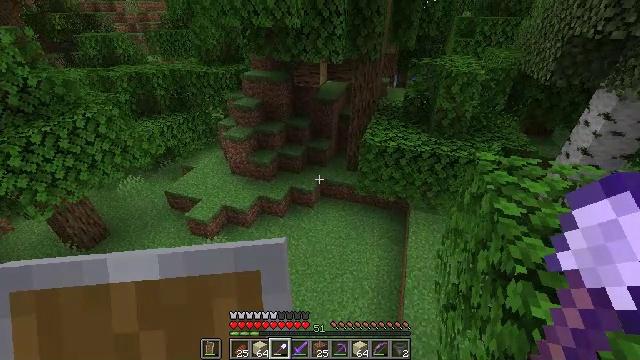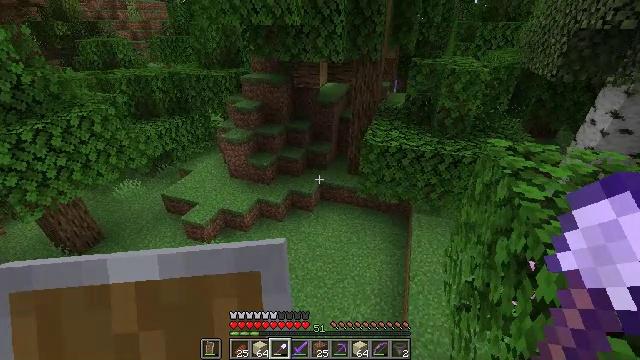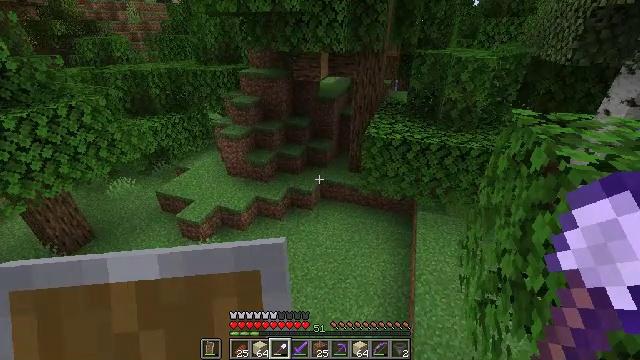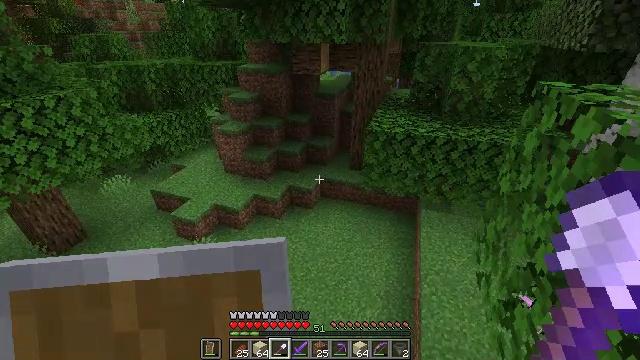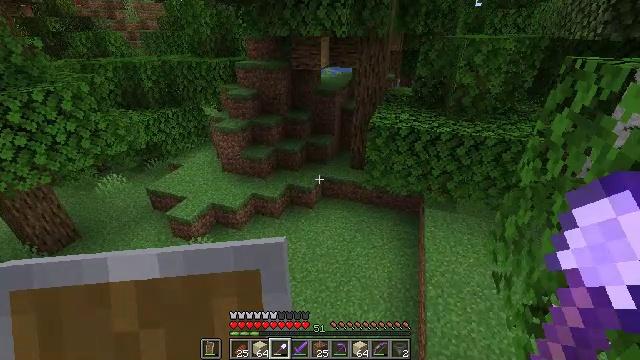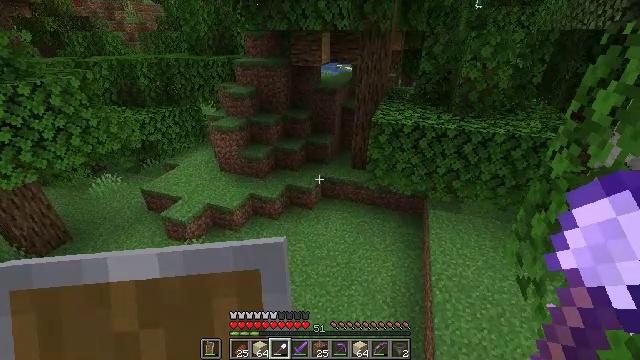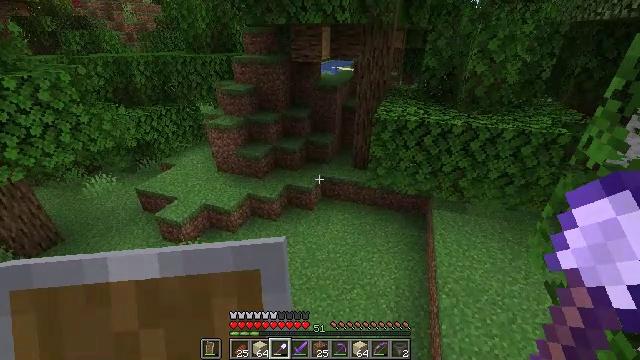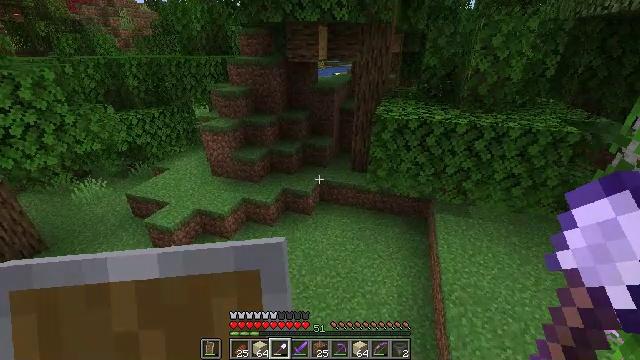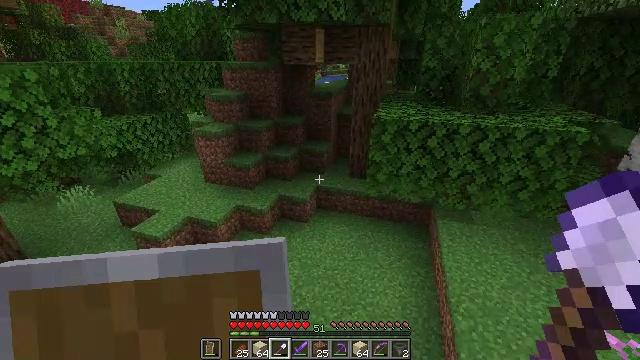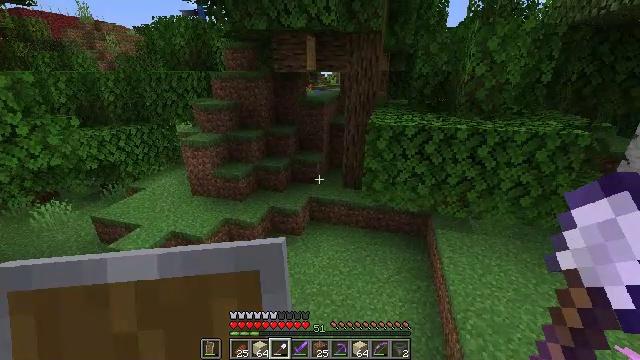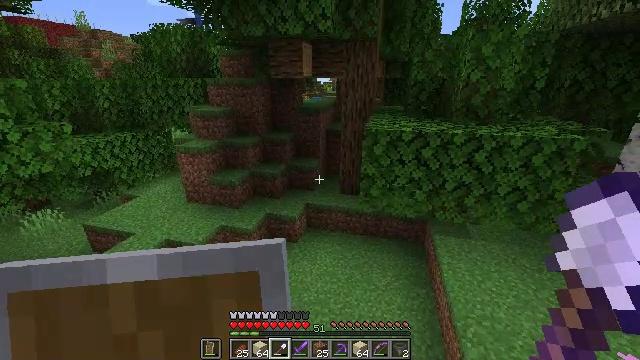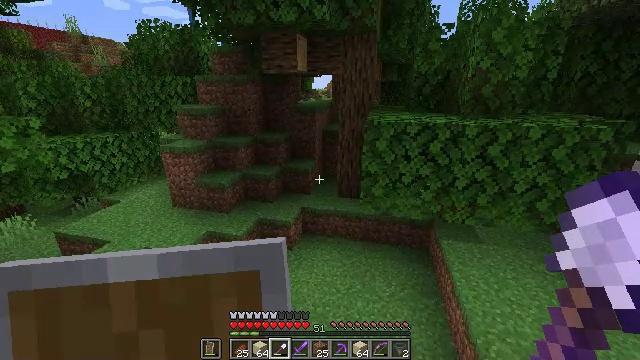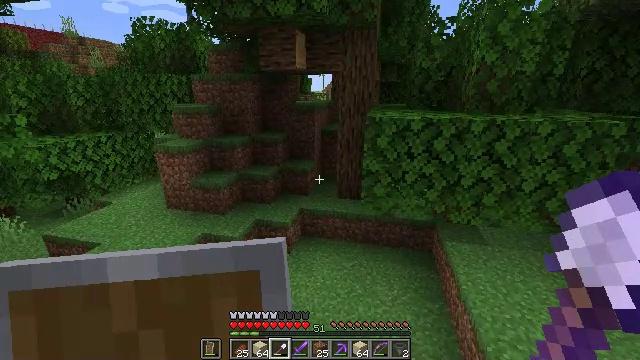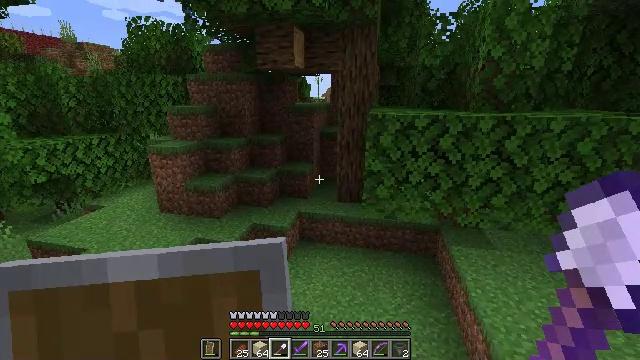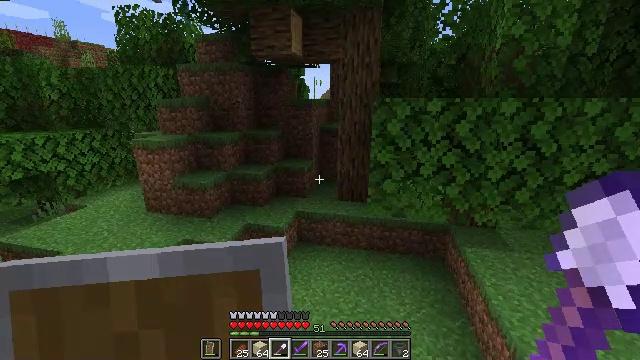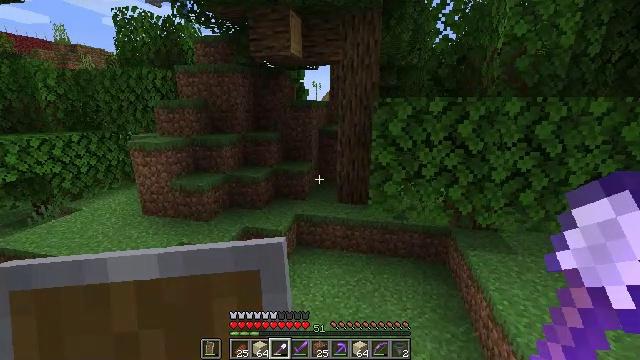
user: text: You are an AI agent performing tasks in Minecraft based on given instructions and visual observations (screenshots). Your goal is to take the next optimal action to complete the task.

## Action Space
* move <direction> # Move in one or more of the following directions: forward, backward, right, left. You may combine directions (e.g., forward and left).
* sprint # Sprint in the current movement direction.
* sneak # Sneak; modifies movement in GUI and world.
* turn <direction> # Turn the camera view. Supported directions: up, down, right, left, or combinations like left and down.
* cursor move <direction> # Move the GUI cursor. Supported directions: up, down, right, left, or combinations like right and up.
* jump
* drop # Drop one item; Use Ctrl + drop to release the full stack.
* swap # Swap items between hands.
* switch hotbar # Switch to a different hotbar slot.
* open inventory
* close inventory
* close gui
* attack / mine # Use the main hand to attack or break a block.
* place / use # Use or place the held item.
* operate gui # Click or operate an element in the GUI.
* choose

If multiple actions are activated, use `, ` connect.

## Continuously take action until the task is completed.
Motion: motion action
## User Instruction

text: Trim the tree by mining oak leaves.
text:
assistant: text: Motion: move forward, turn up, jump
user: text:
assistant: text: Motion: move forward, jump
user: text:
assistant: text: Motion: move forward, jump
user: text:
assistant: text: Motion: move forward, jump
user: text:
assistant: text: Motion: move forward, jump
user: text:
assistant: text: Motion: move forward
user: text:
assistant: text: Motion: move forward, turn up
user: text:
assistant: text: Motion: move forward, turn up
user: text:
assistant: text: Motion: move forward, turn right and up
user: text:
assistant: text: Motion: move forward, turn up
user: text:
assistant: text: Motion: move forward, turn right and up
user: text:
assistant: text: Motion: move forward
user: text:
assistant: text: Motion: move forward, turn up
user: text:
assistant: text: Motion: move forward
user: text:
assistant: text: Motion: move forward
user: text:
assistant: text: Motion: move forward
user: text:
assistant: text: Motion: move forward
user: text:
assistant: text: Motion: move forward
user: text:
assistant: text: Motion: move forward
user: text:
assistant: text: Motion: move forward, turn left and up
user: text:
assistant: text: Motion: move forward, turn left and up
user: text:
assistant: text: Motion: move forward, turn left
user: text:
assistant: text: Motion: move forward, turn left
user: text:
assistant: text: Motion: move forward
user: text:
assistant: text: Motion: move forward
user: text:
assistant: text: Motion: move forward
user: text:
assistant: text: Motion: move forward
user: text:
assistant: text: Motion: move forward
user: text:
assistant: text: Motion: move forward
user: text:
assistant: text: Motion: move forward